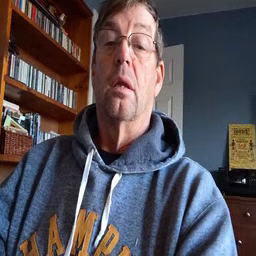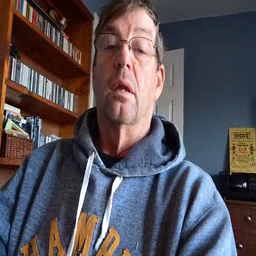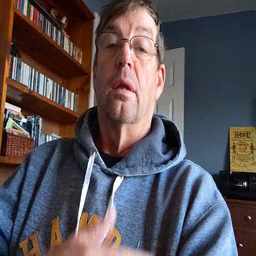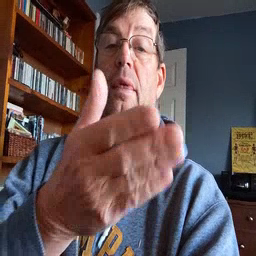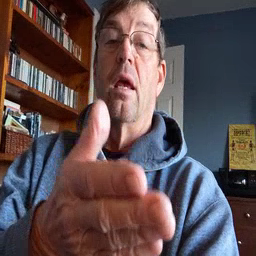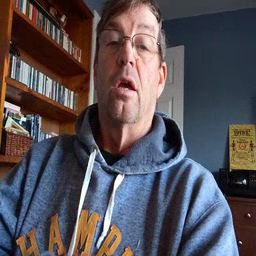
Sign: there